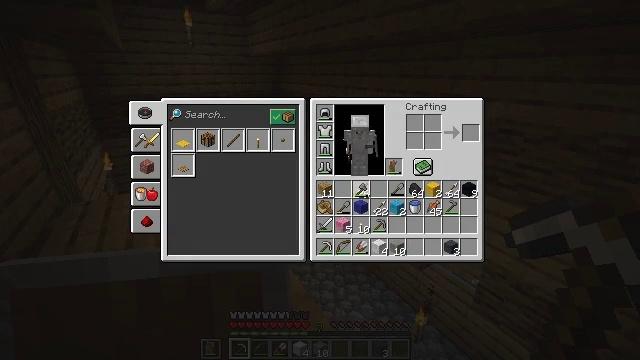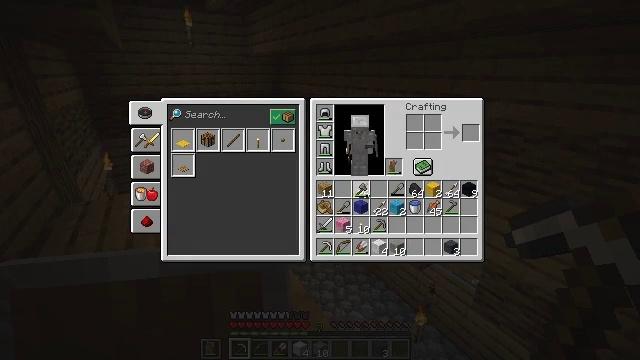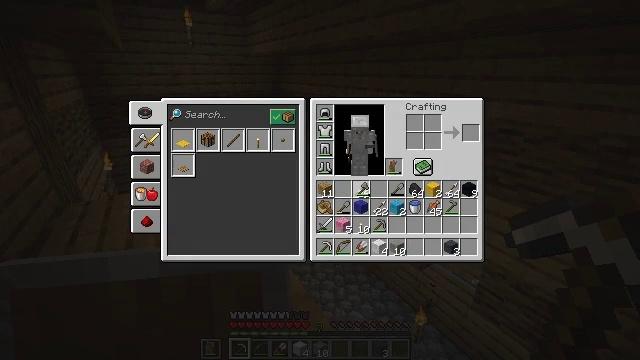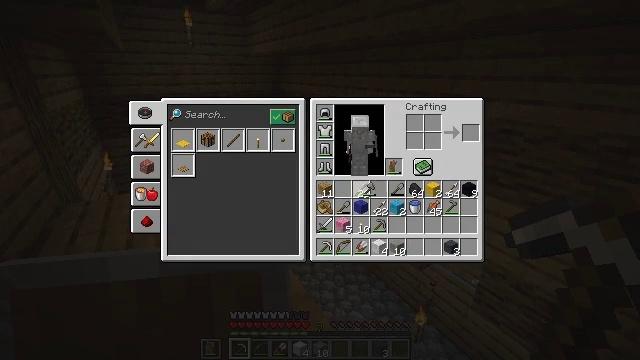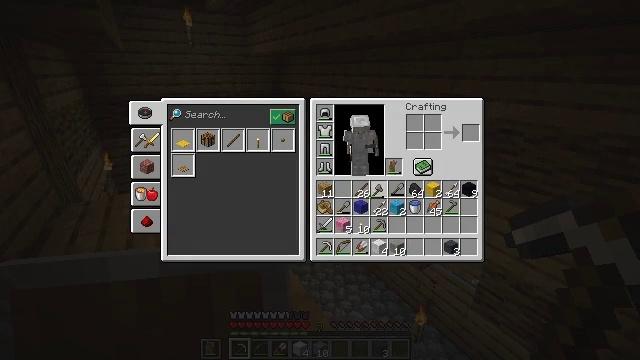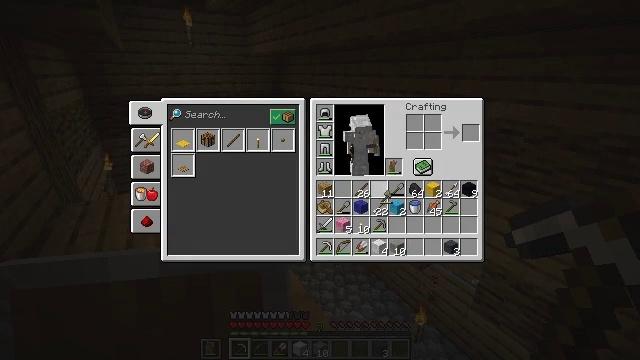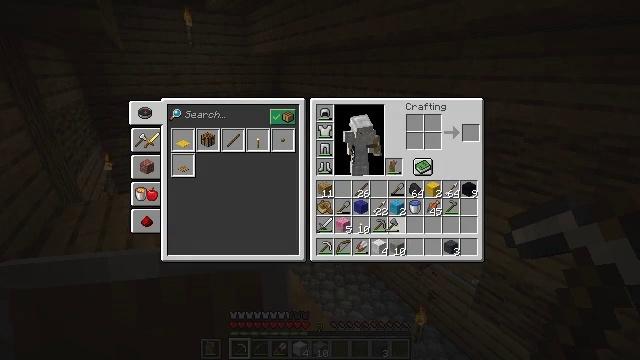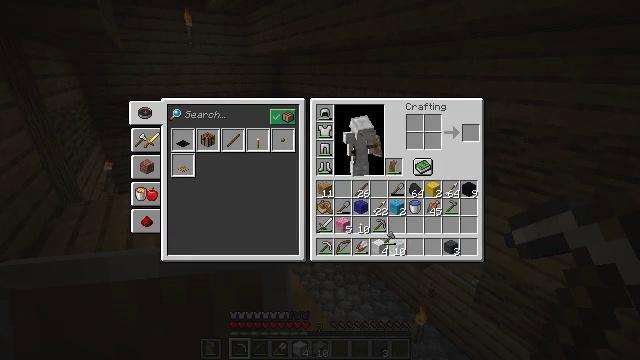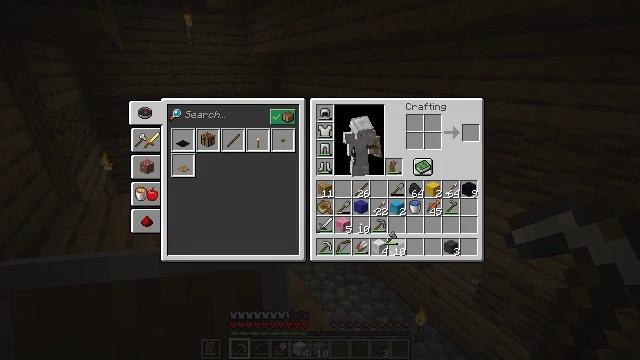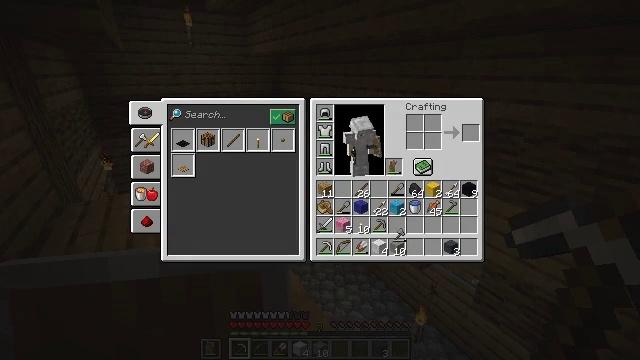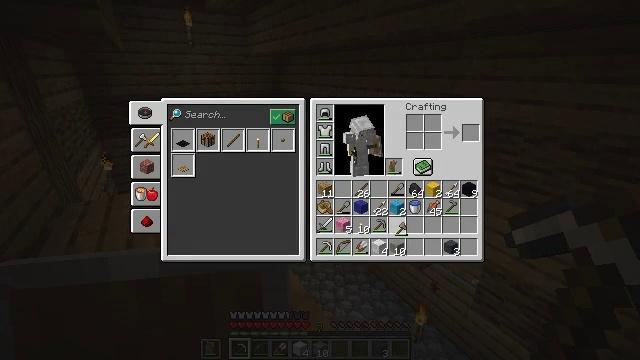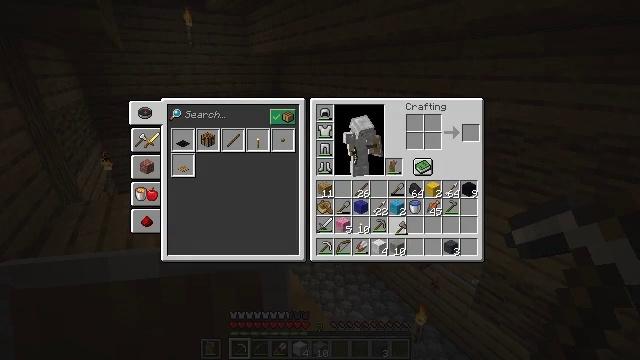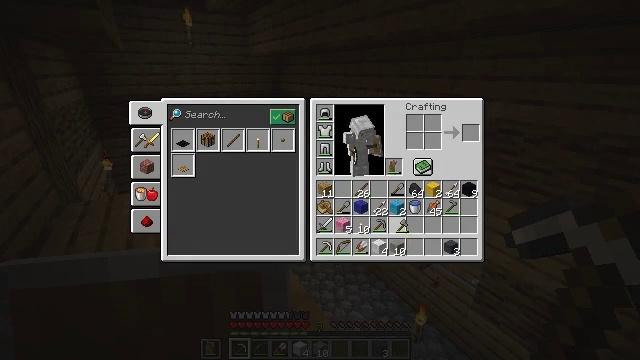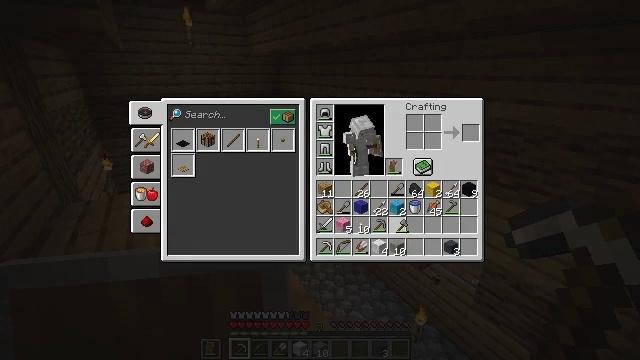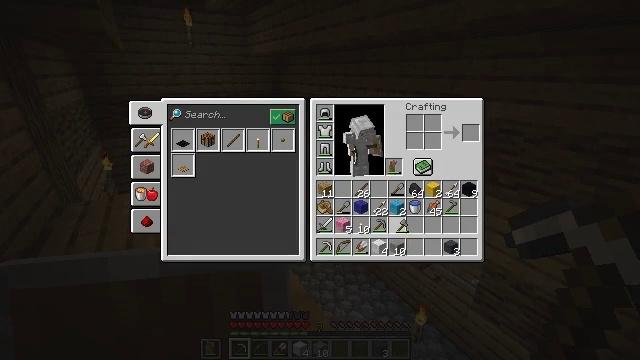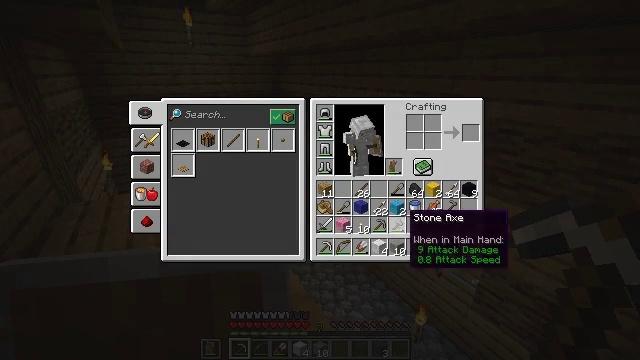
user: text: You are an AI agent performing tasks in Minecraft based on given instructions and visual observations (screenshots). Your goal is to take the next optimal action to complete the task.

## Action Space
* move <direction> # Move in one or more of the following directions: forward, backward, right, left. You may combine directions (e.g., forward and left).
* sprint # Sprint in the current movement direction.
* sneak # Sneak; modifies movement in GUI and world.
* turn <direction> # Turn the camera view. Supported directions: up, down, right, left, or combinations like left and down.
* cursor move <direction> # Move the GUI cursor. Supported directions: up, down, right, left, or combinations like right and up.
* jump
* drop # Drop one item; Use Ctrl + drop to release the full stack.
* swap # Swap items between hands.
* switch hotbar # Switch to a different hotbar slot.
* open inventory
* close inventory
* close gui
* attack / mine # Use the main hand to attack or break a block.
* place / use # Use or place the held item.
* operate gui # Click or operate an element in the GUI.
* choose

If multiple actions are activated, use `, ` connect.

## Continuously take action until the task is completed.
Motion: motion action
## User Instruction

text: Mine red wool from the structure.
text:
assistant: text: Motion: no_op
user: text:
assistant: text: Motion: no_op
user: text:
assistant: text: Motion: no_op
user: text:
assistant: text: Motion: cursor move right
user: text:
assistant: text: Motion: cursor move right
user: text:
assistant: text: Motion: cursor move down
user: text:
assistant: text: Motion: cursor move down
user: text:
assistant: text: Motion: no_op
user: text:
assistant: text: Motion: cursor move right
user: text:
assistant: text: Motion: no_op
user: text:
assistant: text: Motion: no_op
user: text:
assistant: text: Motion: no_op
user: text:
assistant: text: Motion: operate gui
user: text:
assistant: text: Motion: operate gui
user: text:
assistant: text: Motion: no_op
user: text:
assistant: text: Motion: no_op
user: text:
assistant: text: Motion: cursor move left and down
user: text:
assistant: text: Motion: no_op
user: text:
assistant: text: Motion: no_op
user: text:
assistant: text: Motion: operate gui
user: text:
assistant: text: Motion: operate gui
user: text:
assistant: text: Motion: cursor move right and up
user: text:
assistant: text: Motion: no_op
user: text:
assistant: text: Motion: no_op
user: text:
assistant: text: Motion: no_op
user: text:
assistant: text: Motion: operate gui
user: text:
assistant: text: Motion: operate gui
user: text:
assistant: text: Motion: no_op
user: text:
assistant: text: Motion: no_op
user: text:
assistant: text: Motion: no_op